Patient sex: M
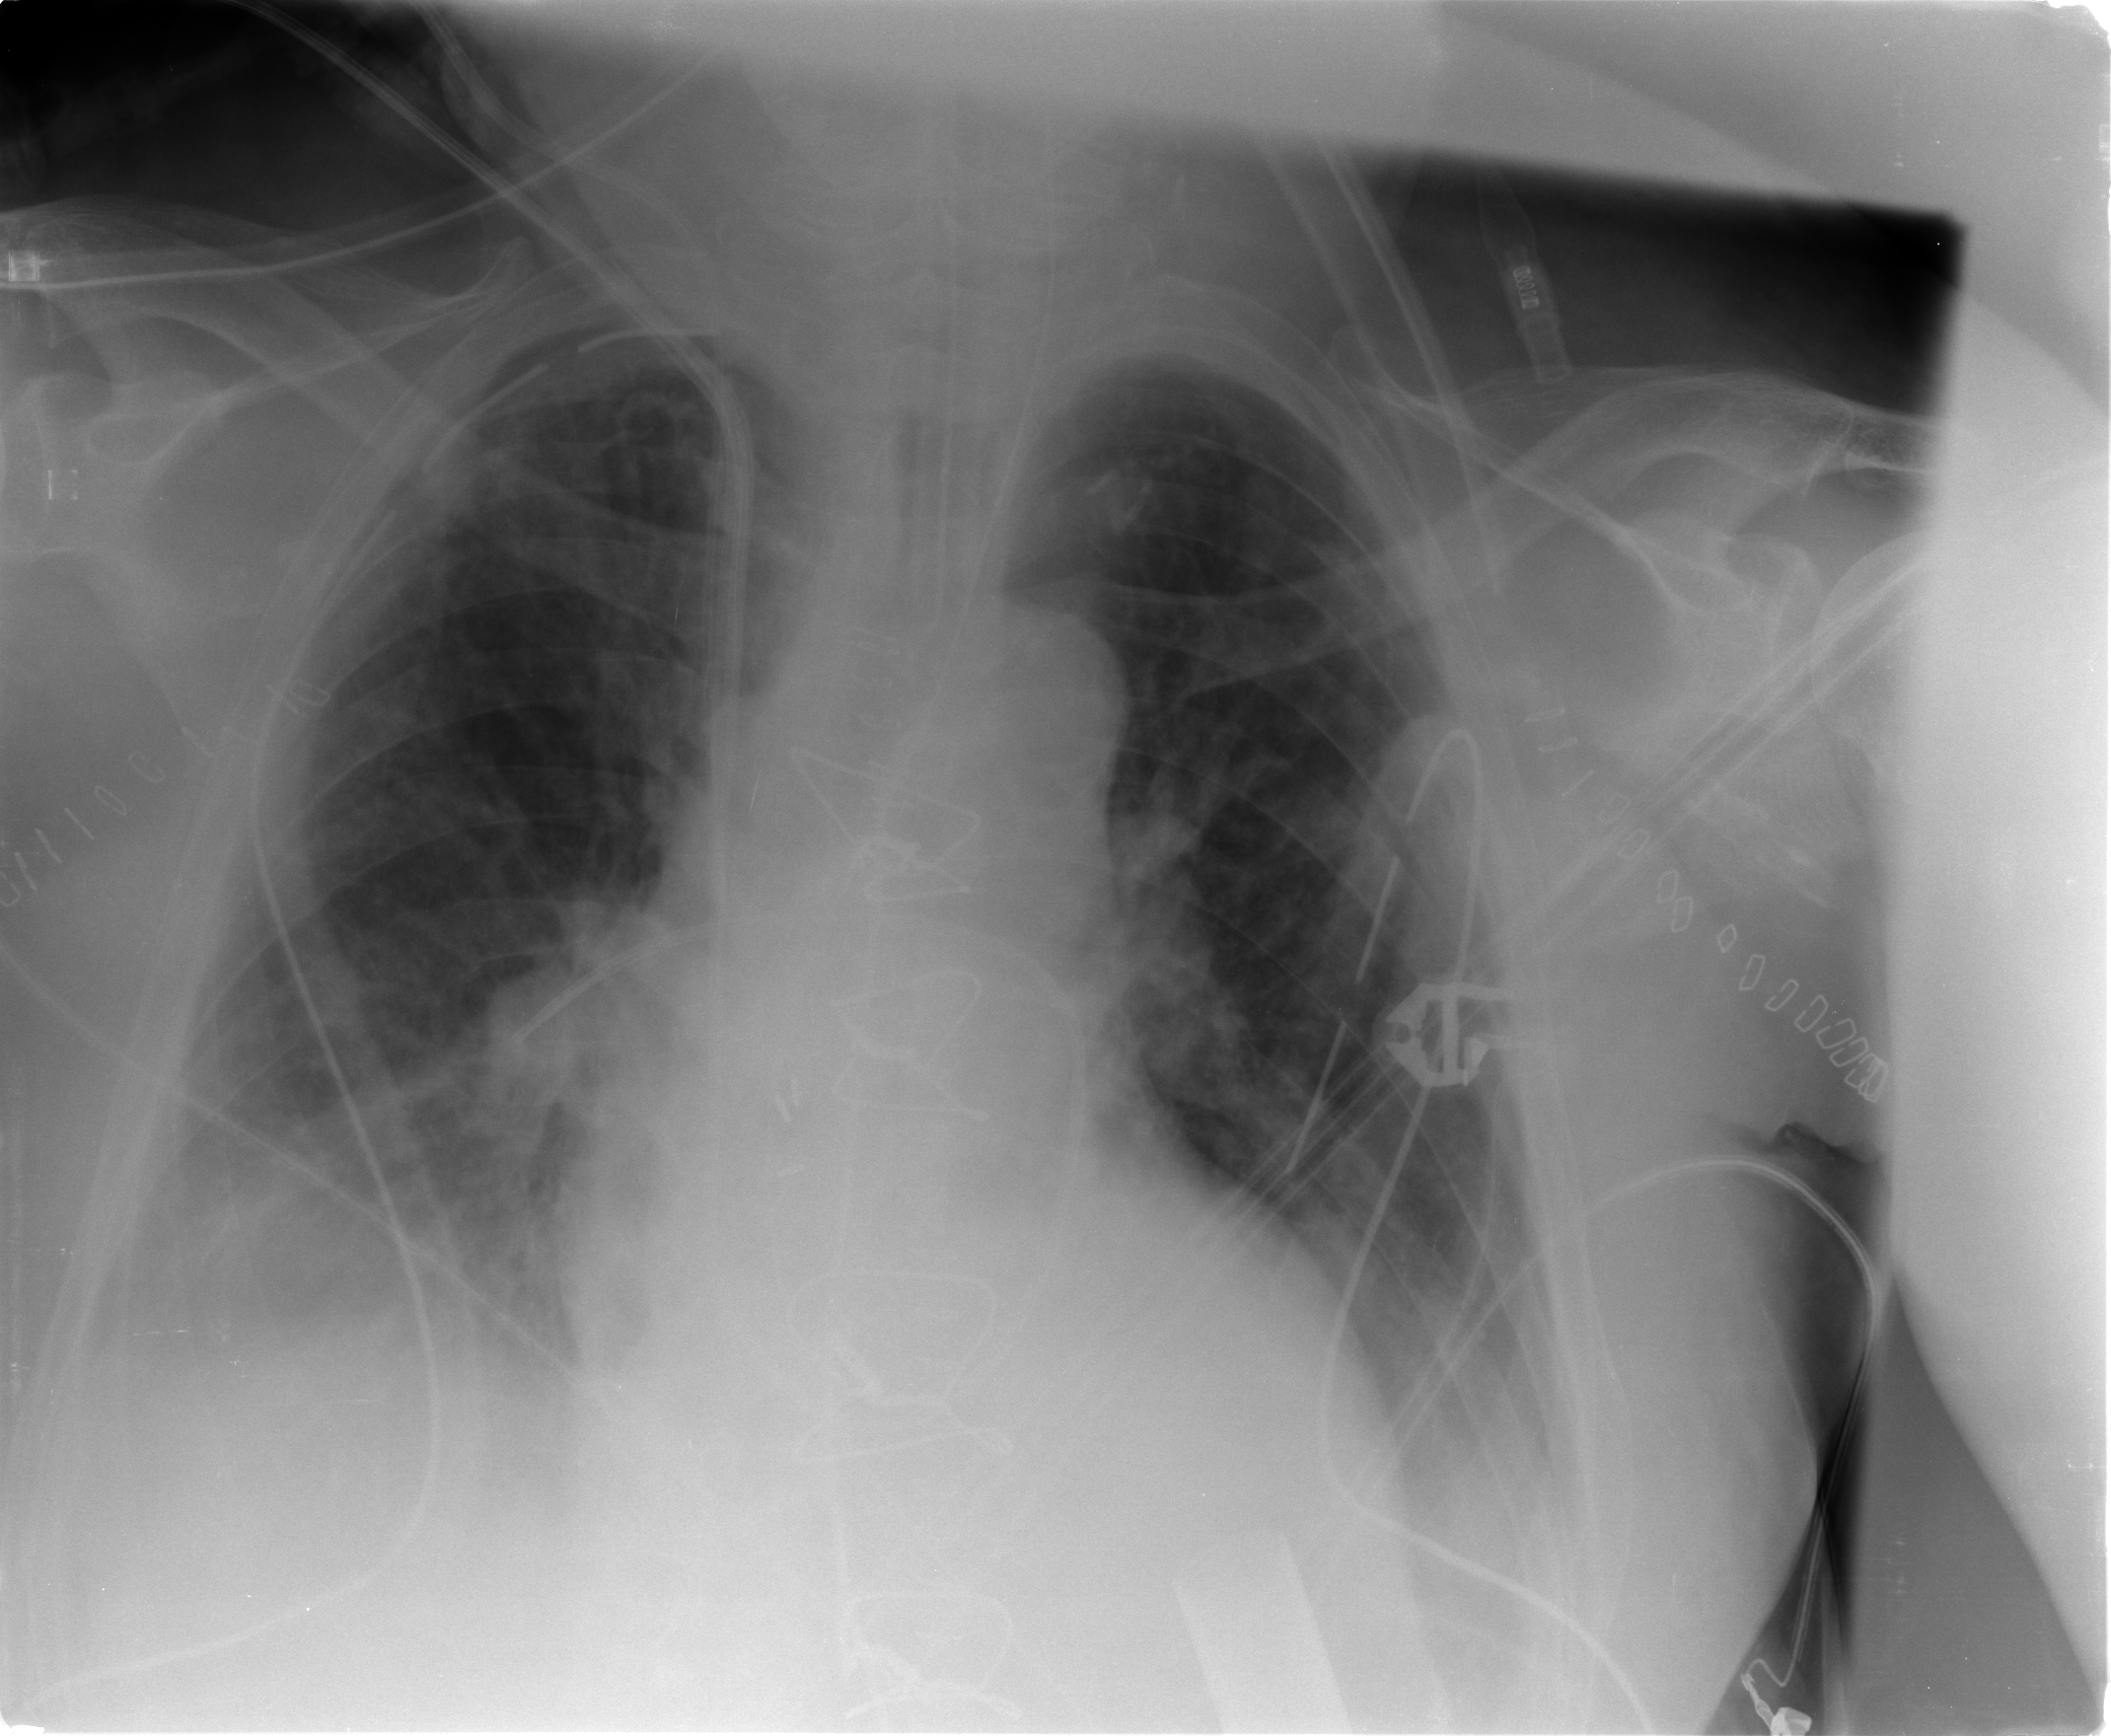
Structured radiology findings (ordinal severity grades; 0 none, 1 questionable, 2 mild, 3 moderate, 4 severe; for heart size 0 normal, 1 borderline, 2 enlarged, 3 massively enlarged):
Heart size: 0
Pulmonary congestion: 2
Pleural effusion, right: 2
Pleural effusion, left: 1
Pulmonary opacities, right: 0
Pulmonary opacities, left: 0
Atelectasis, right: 2
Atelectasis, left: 2